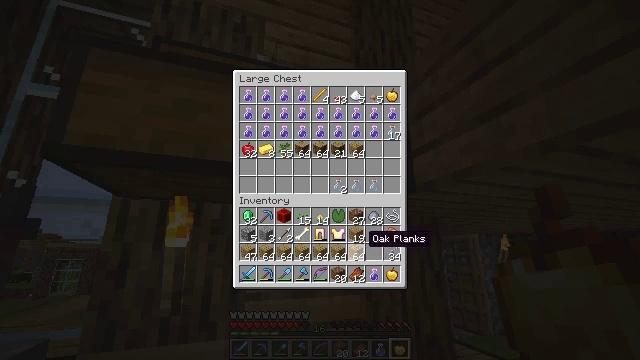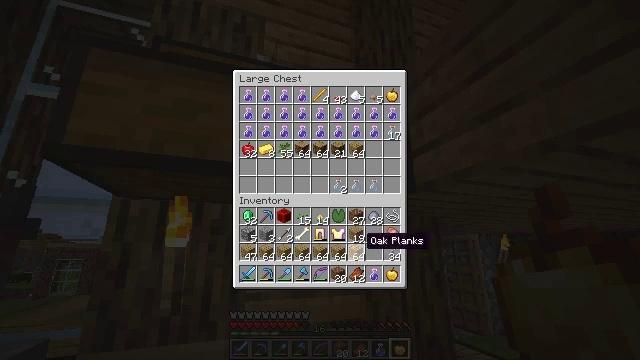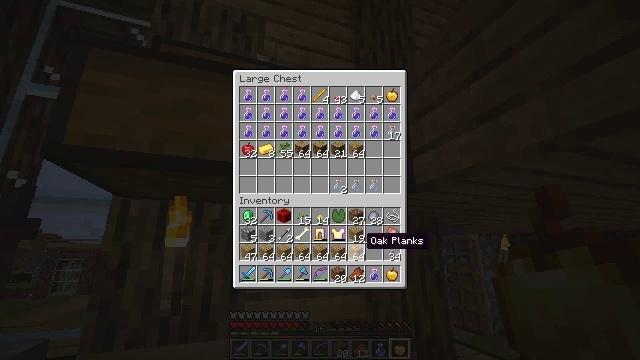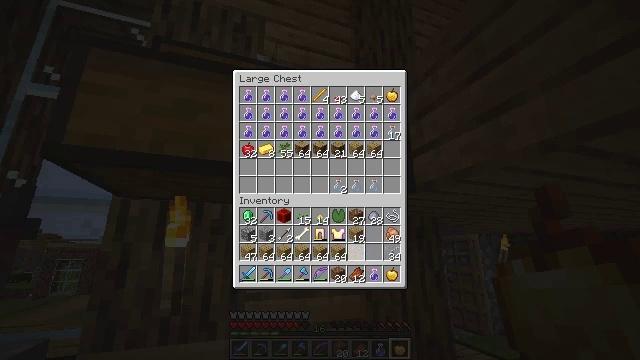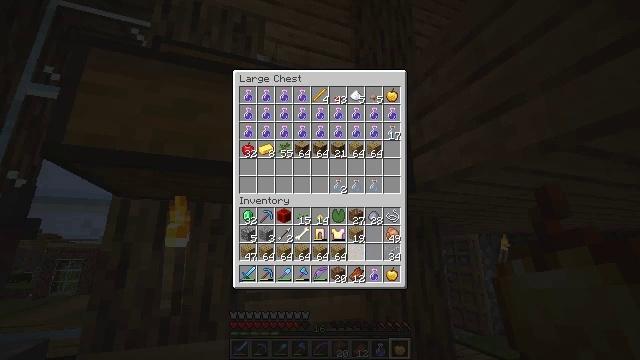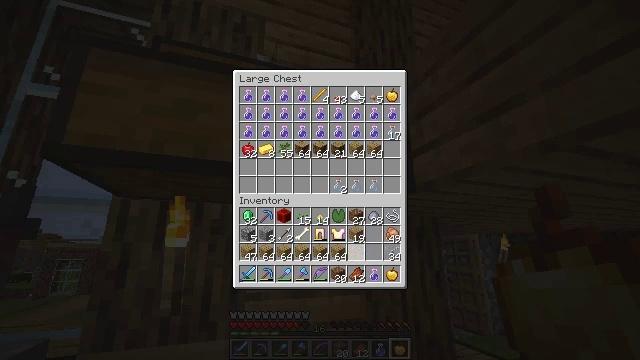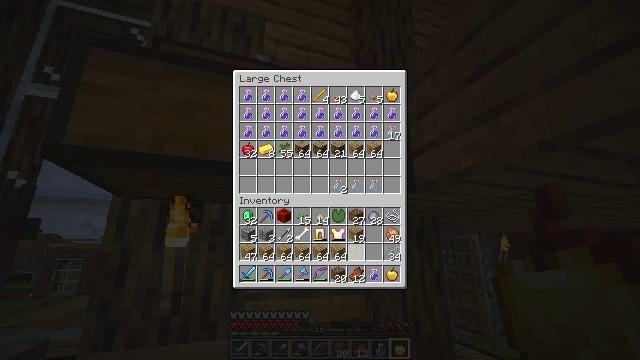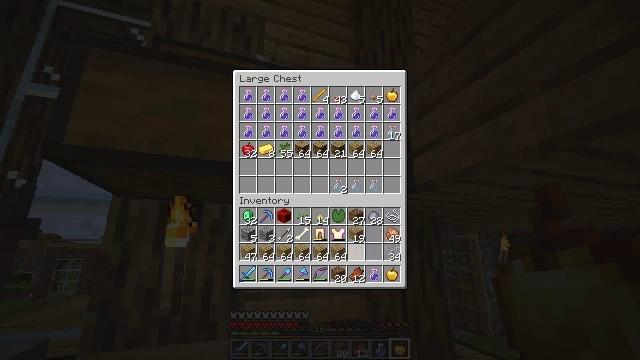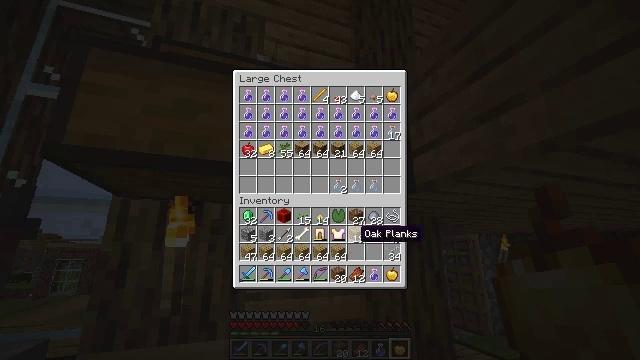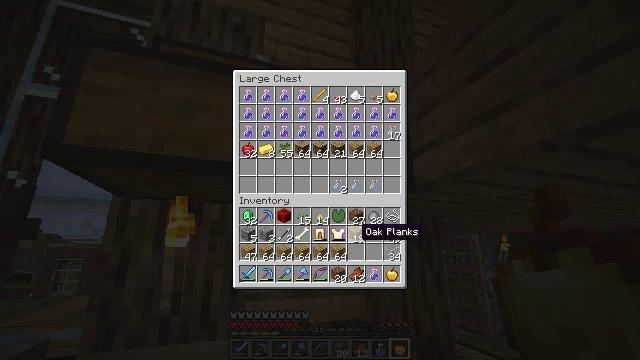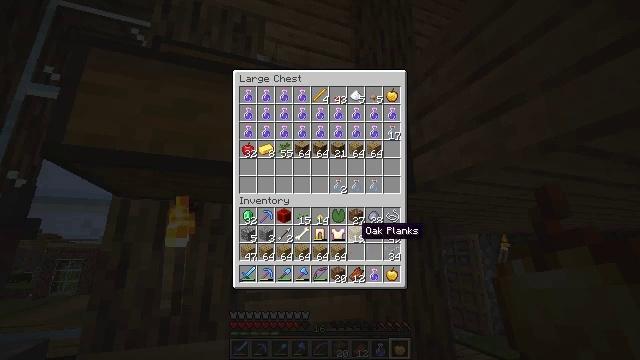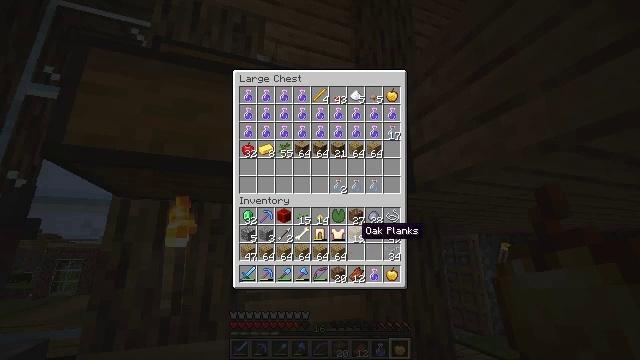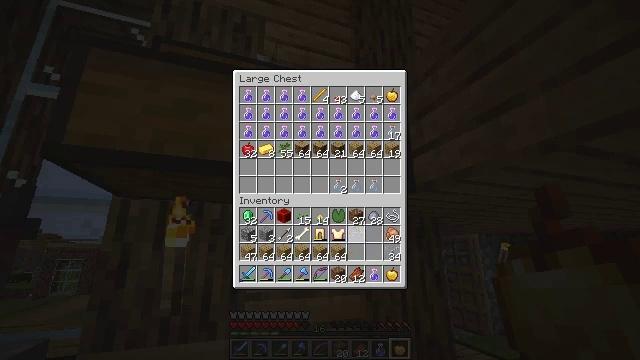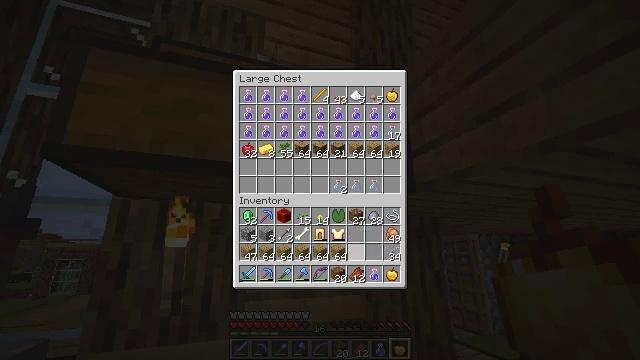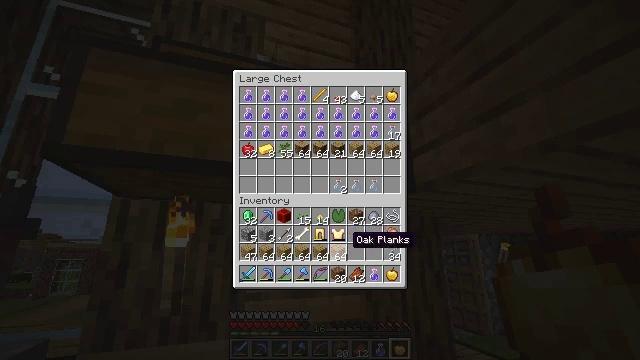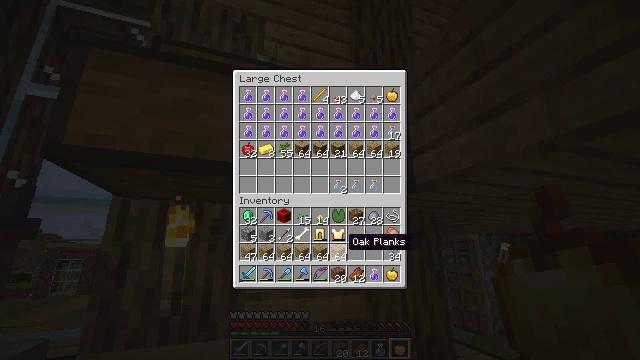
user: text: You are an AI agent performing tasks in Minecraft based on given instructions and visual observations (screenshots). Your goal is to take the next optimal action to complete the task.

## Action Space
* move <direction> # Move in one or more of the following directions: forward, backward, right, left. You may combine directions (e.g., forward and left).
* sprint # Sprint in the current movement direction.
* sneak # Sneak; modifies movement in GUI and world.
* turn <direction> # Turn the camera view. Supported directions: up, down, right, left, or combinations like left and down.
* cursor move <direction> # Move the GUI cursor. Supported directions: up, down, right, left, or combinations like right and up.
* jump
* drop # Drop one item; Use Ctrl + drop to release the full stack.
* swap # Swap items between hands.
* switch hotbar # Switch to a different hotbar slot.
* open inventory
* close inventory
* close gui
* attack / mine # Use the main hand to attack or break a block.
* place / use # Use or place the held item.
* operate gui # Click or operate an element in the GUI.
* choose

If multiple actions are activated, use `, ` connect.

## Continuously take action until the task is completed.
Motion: motion action
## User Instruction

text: Craft the redstone.
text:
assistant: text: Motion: sneak
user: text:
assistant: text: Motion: sneak
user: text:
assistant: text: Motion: sneak, operate gui
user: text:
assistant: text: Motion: sneak, operate gui
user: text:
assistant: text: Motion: sneak, operate gui
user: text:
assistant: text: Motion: sneak
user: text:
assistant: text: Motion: sneak
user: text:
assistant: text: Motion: sneak
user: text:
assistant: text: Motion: sneak
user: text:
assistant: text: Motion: sneak
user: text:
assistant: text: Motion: sneak
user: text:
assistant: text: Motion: sneak, operate gui
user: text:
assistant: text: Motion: sneak, operate gui
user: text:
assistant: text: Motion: sneak
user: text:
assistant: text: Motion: sneak
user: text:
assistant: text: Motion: sneak
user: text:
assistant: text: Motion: sneak
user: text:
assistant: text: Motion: sneak, operate gui
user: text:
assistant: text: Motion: sneak, cursor move left, operate gui
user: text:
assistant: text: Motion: sneak
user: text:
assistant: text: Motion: sneak
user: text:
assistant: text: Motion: sneak
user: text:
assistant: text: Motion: sneak, operate gui
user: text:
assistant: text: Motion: sneak, operate gui
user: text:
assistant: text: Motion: sneak, operate gui
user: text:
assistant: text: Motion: sneak
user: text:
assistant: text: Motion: sneak
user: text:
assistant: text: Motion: sneak
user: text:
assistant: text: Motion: sneak, operate gui
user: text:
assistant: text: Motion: sneak, operate gui